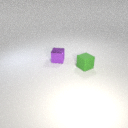
small green rubber cube to the right of small purple metal cube